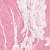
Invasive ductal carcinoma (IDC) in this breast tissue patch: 0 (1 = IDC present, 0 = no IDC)